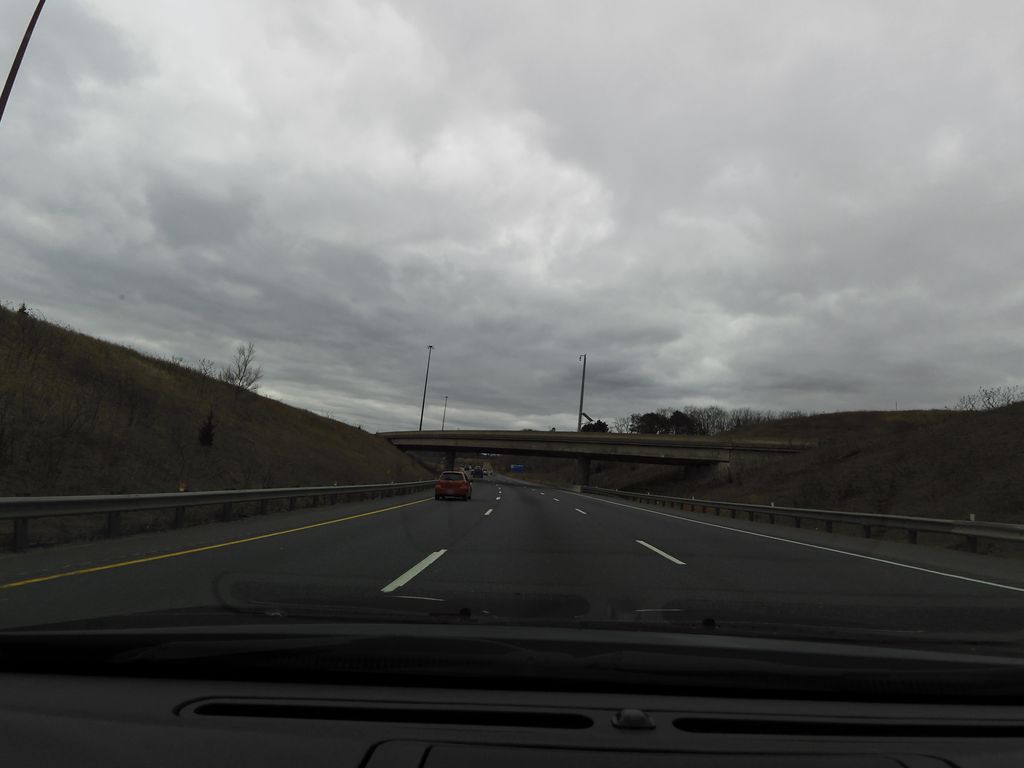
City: hamilton